Question: Design :-
1)A story board has a number of slides, each slide can have one or more captions or images.
2)Each storyboard can have one or more author , and zero or more reviewers.
3) Each of the objects image,slide and caption(probably more objects will come later like audio etc) can have comments on them . These comments can be given by authors or reviewers. For storing comments I have created a comment table.
4)It is necessary to remember the order of slides and order of images in a slide , for which I am using slide and image number fields.
5)Since comment can be given on any object , I needed to have a Global ID for each of the object,since their reference will be stored in a comment table.For maintaining a global id all the fields ending with name GID are uniqueidentifiers generated using Default: NEWID().
6)Users are stored in user table.
7)User should be able to view and load only the storyboards in which he is a author,reviewer or owner.
Please suggest improvements for this db design.

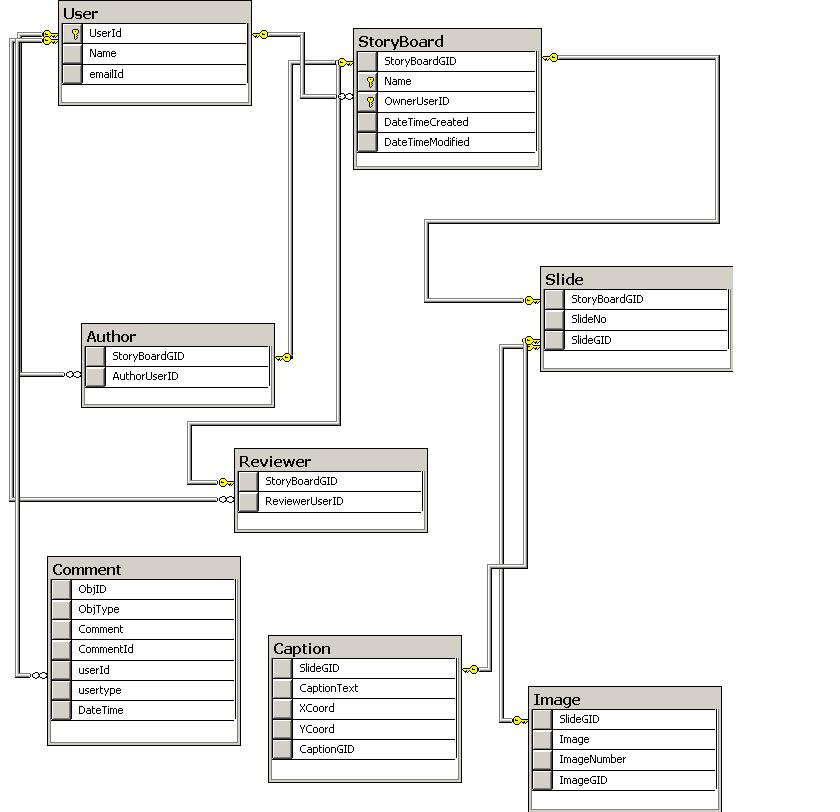
Answer: i see that not all your tables have a PK, actually i only see that the user table has one, and the storyboard is using the name and owner as PK?
i prefer to use an id to all my tables, except the intermediary tables used for NxN relation, like you did on the authors and reviewers. You did the same but you called it GID. I'd use them as PK (and auto incremental also).
Don't worry if an object has the same GID as another object on a different table, because in your comments table you have an 'ObjType' that specifies the table related to the object. So it will be ok if a User's GID is the same as the StoryBoard's GID.
I'm not used to the sql-server diagrams, but it seems that the relations are not well defined: i see that user and storyboard are related in a 1xN but it looks like the storyboard and the slides are related in a 1x1 relation, when it should also be a 1xN
A storyboard has a owner and different authors, that means that if i create a storyboard, the storyboard will have my id in the OwnersUserId and my id will also be stored in the authors table? if yes, it seems unnecessary. Or.. well.. it depends on the conception of your model. I see two options:
- a StoryBoard has ONE author and ONE
OR MANY collaborators (dont change your model, only rename the authors table to collaborators or something more precise)- a StoryBoard has ONE OR MORE
authors and one of them is the
owner(remove the 1xN relation between Users and storyboard and add a 'type' columm to the Authors table)
A final observation:
> User should be able to view and load only the storyboards created by him.
it wont change the data model.. =) but, if only the authors can view the storyboards, then who will review them?
My observations are just superficial, I find the model well adjusted to the problem
Good Luck